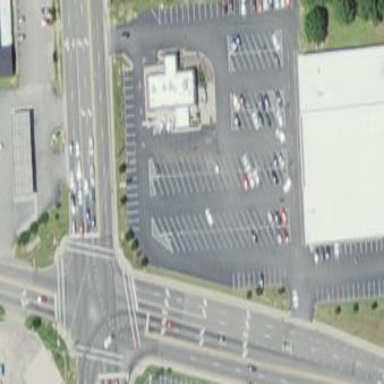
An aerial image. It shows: Retail area.